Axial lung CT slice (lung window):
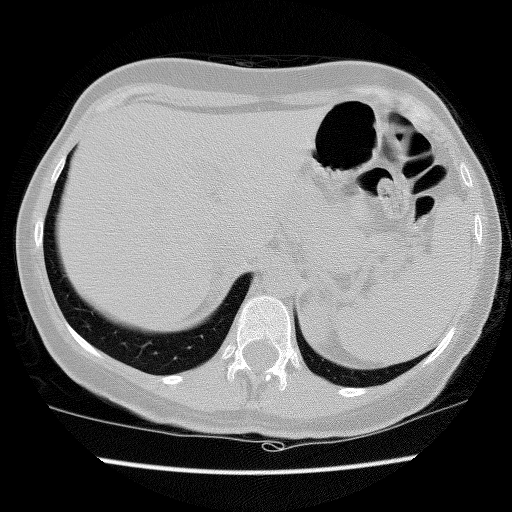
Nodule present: no